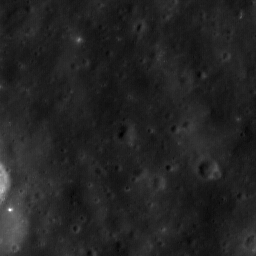
Host type: background_regolith
Lunar coordinates: latitude nan, longitude nan